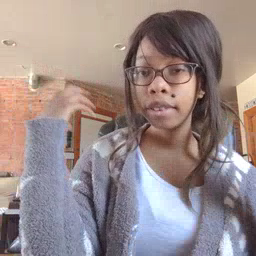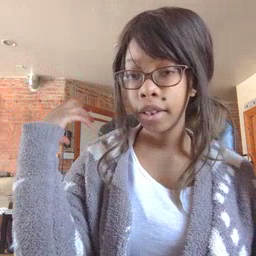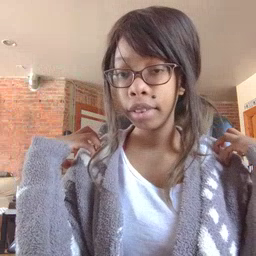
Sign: outside